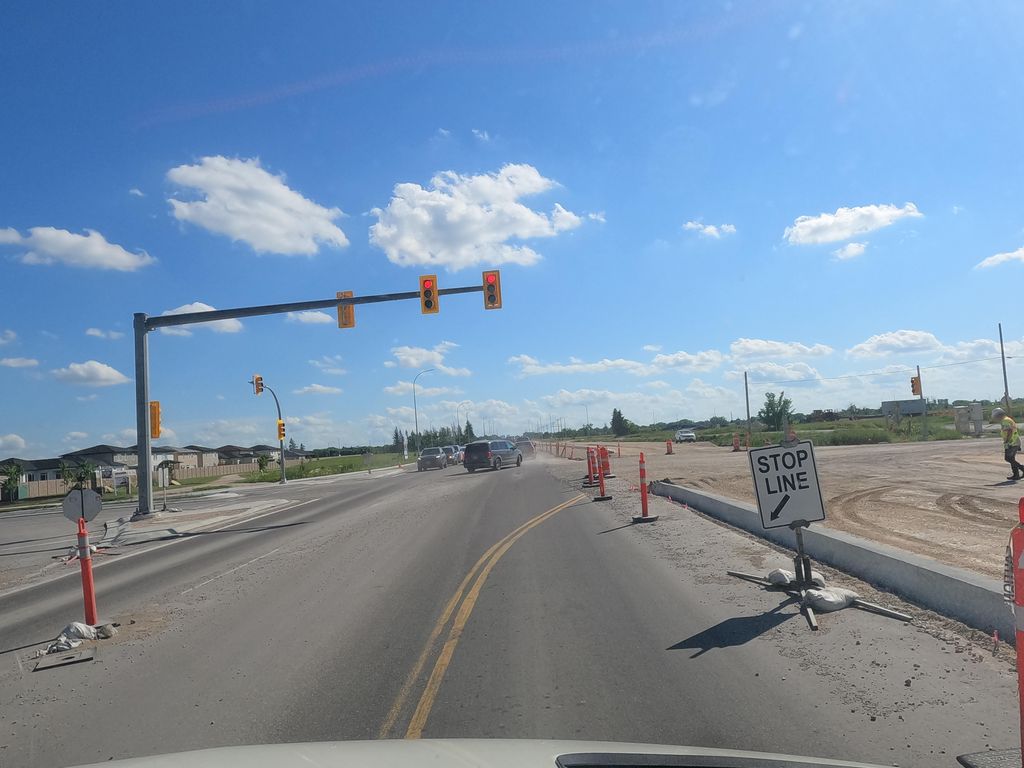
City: winnipeg